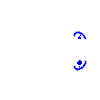
Particle: electron